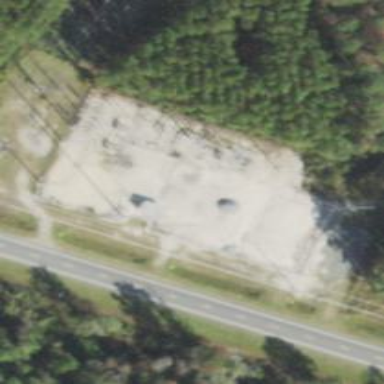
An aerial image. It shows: There is fence around switching substation.